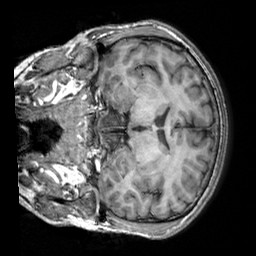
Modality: T1w
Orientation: coronal
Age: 26
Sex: male
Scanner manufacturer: siemens
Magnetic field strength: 3 T
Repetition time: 2.3 s
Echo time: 0.00303 s